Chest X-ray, PA view. Patient: 14 years old, sex M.
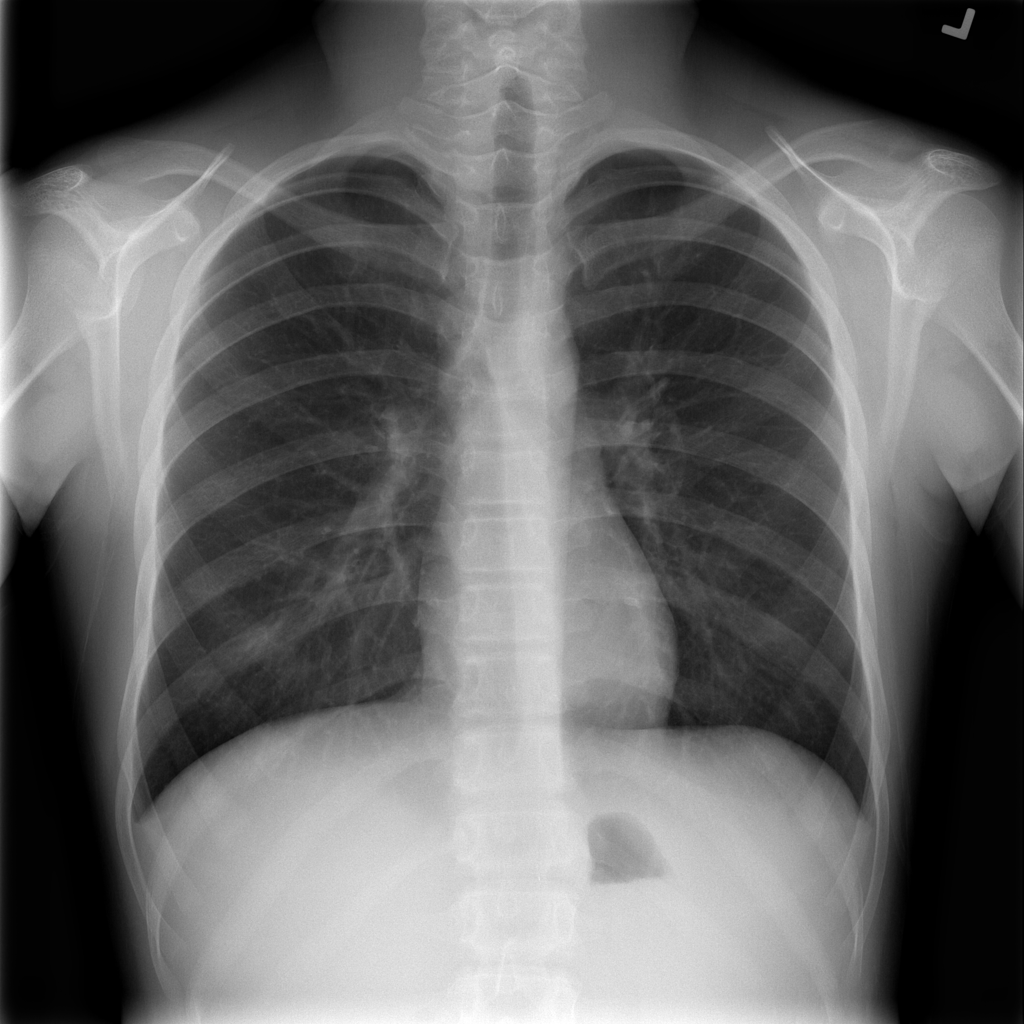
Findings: Infiltration